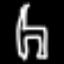
Label: chair